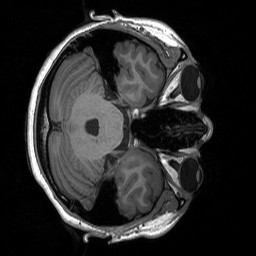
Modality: T1w
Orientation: axial
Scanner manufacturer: siemens
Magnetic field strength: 3 T
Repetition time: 1.76 s
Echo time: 0.0022 s